Question: I was wondering what the best approach in order to have a UISegmentedControl appears just under the a navigationController just like in the AppStore application:

The content I what to put in the different views are UITableView just like the AppStore app.
What I was thinking so far was:
- -
But what I can't figure out, is how to structure my controller source code files.
Do you have best practice, working examples or at least advices?
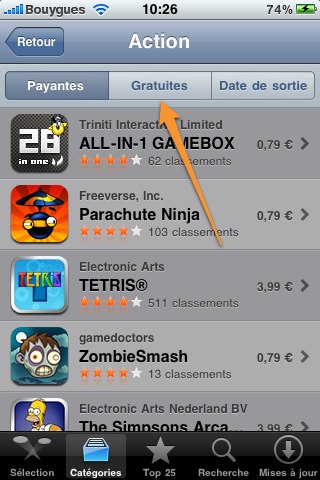
Answer: I would use 'UITableView''s 'tableHeaderView' property for that. That way it will scroll together with the table view's contents.
To prevent the bar from scrolling together with the table content, I would make it a sibling view (relative to 'UITableView') and place it just above the table view. If you choose this approach you will have the following view hierarchy: controller's view holds the toolbar and the table view. Note that you will have to set up the table view and handle row deselection in '-viewWillAppear:' yourself, duplicating functionality of 'UITableViewController'.